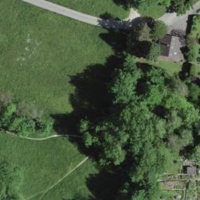
EUNIS habitat code: 25
Species observed at this site:
Pseudochorthippus parallelus
Gomphocerippus rufus